Field crop: maize
Growth stage: 2
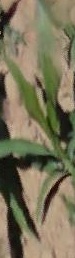
Species: maize